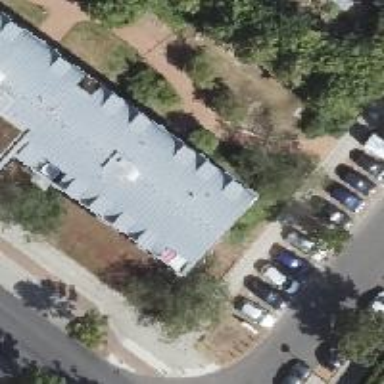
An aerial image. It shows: Apartments building with round-shaped roof.